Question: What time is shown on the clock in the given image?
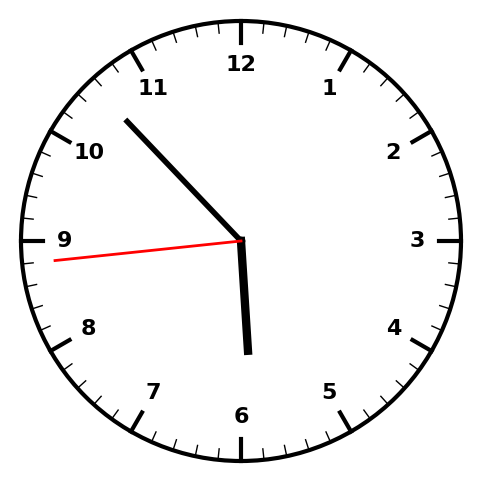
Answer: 05:52:44